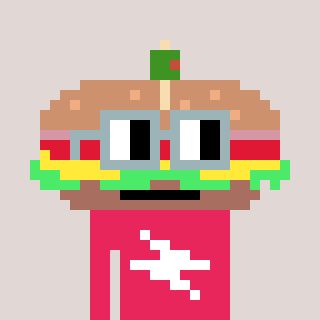
a pixel art character with square dark gray glasses, a sandwich-shaped head and a redpinkish-colored body on a warm background